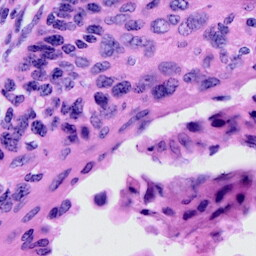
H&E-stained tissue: Cervix